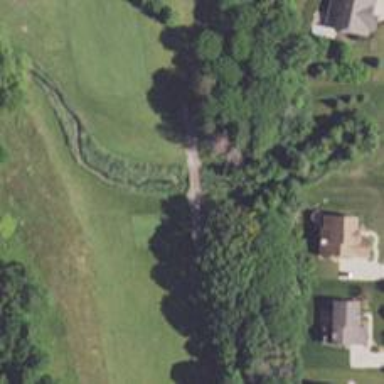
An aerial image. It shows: Path bridge over golf cartpath.